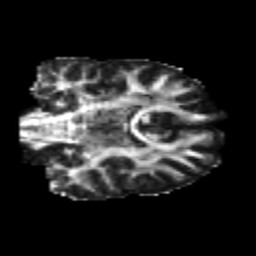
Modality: FA
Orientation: coronal
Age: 24
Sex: female
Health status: healthy
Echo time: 0.074 s